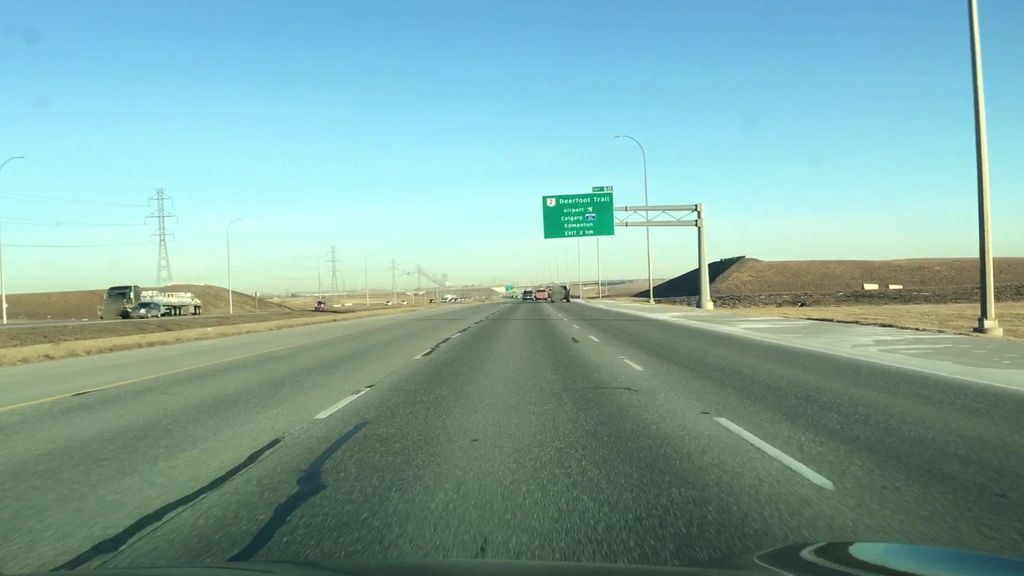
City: calgary